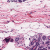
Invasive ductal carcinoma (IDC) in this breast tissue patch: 0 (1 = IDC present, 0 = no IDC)